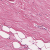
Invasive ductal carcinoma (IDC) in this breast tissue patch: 0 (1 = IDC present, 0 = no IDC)